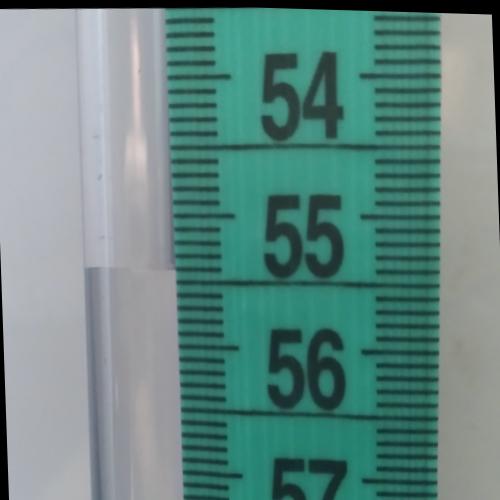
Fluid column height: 55.4 cm